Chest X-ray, AP view. Patient: 86 years old, sex M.
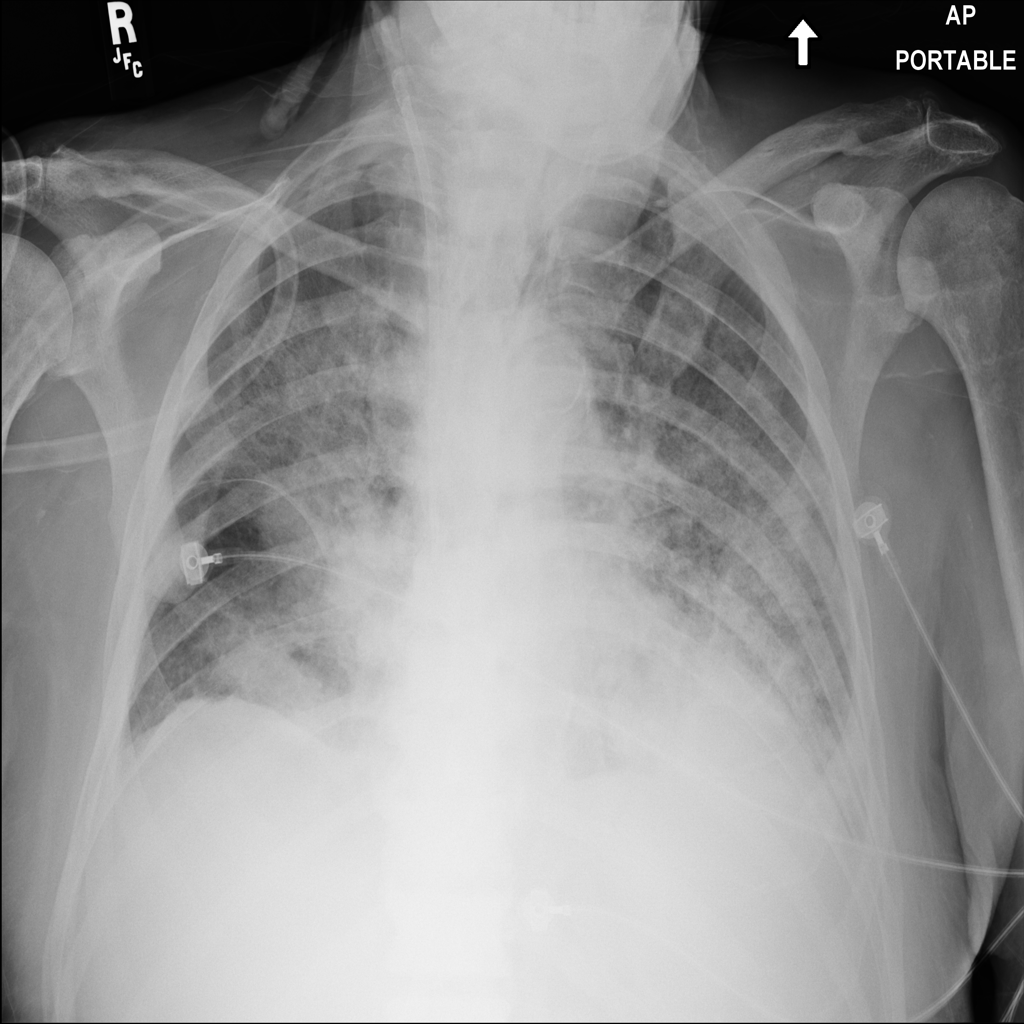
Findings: No Finding